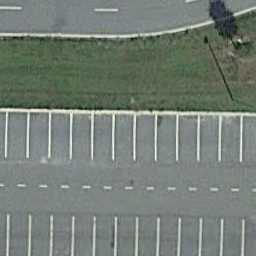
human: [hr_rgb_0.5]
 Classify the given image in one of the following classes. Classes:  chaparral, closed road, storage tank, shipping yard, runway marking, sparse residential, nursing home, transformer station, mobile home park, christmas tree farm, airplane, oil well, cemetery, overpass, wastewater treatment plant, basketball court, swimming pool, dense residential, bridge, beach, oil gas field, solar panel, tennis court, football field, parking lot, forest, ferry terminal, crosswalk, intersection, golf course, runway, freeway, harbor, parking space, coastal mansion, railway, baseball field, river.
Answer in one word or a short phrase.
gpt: parking space